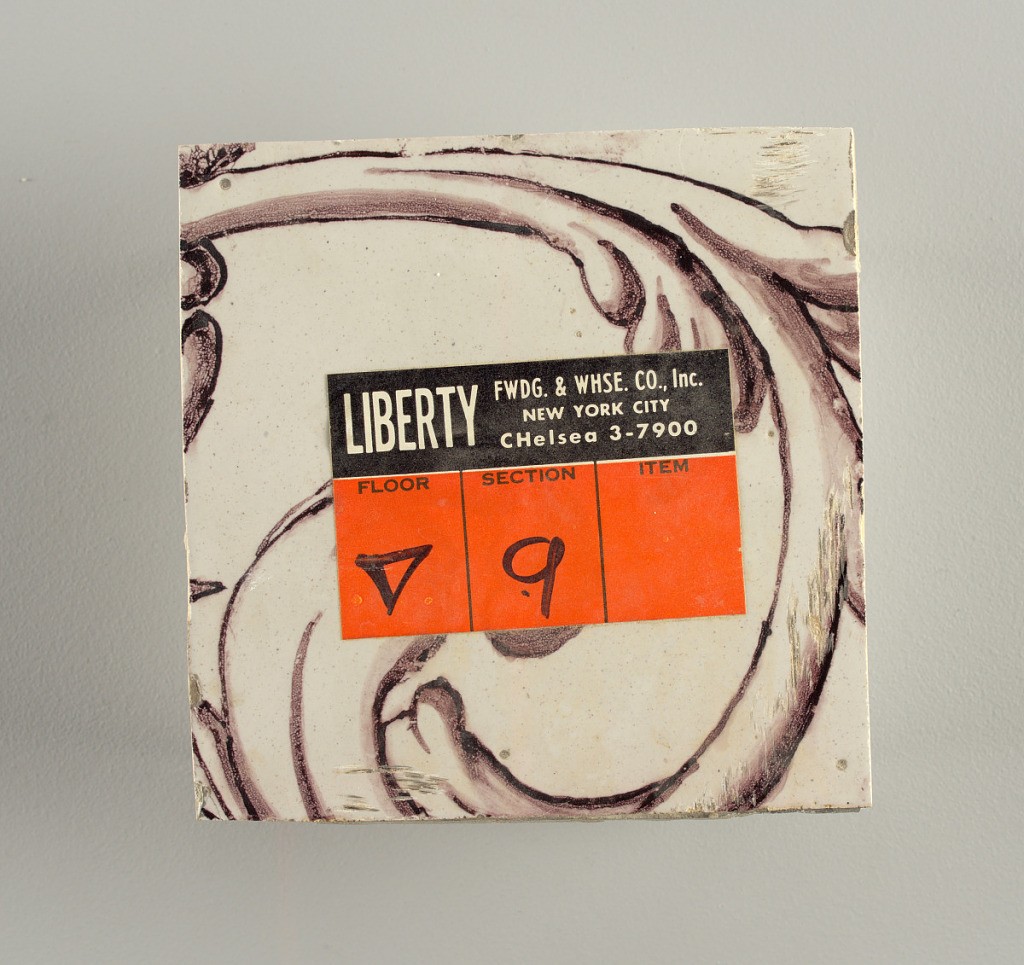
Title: Wall facing
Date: ca. 1725
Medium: tin-glazed earthenware, underglaze
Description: Running design for a frieze or a dado, composed of scrolls of foliage and strapwork, and four repeating motifs--a seated woman in a small upright oval medallion, a putto seated on a rocailled base, and strapwork in axial pattern.  The various panels, A to F, show various repeats of the same design, all being five tiles high and a varying number of tiles wide.